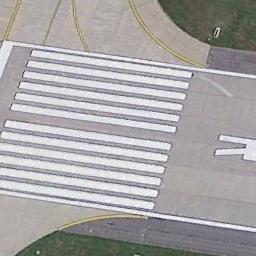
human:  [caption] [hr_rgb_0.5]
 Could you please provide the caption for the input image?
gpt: The grass is beside the runway .

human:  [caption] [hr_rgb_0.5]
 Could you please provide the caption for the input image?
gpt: The runway is on the grass .

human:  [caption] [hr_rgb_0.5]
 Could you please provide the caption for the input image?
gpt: Runway with white dash and ‘R’ sign .

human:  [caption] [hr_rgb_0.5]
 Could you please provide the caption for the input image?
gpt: The runway has a threshold marking .

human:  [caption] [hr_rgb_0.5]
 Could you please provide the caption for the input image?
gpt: The runway is marked with white lines .